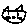
Label: cat